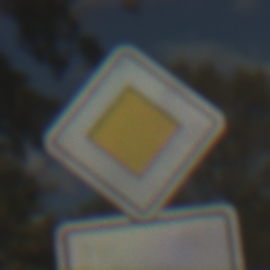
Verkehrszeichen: Vorfahrtsstrasse
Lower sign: VerlaufVorfahrtsstrasse9
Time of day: MorningAfternoon
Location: Outdoor (Nature)
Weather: PartlyCloudy
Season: NotSpecified
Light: Natural